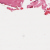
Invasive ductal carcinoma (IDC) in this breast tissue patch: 0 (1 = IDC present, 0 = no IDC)